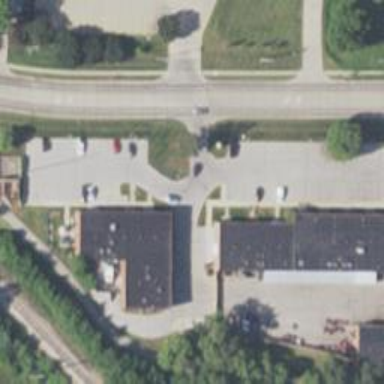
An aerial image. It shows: Convenience shop.